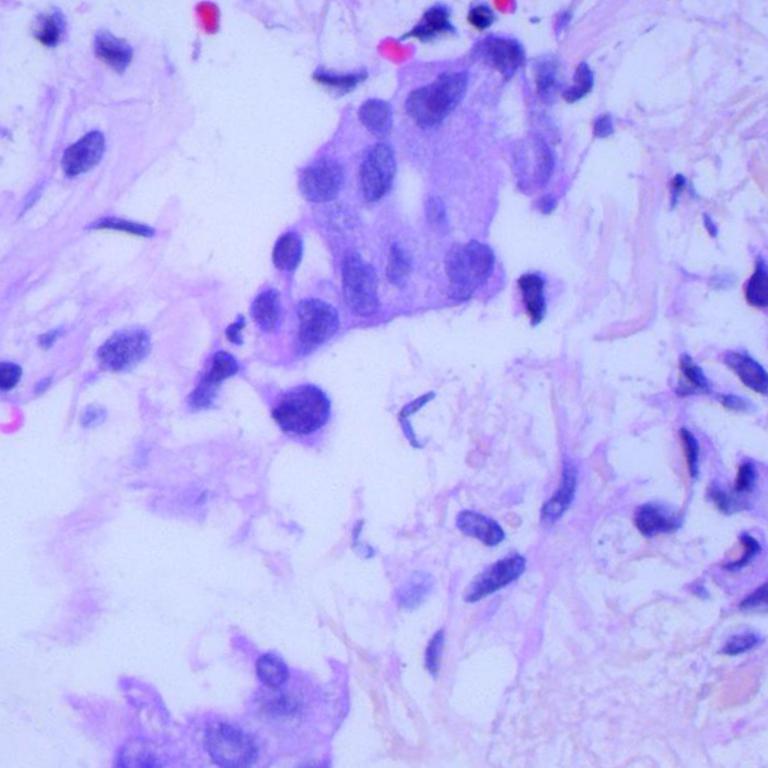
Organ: lung
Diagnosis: adenocarcinomas